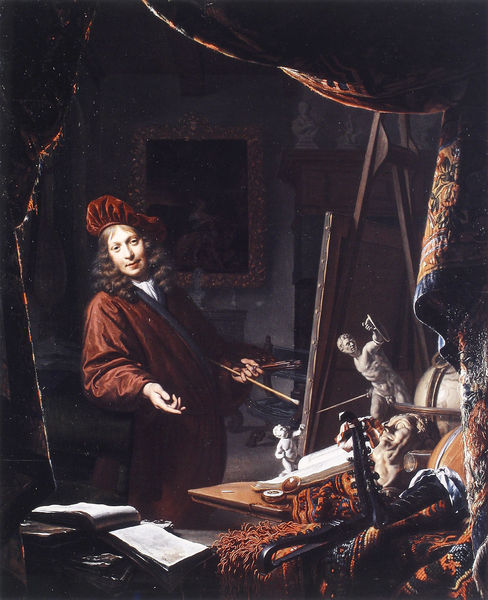
Titel: Selbstportrait im Atelier
Künstler: Michiel Musscher
Institution: Rotterdam, Historical Museum
Schlagwörter: hand, mann, hut, zeichnung, rot, teppich, jacke, samt, bild, niederlande, portrait, porträt, spiegel, vorhang, figur, gold, haare, locken, chaos, statue, figuren, gardine, atelier, maler, staffelei, robe, selbstporträt, buch, künstler, leinwand, malen, pinsel, barett, selbstportrait, skulpturen, zeichnen, instumente, chaotisch, bildimbild, chaois, miseenabyme, büchser